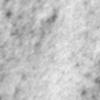
Label: no_change